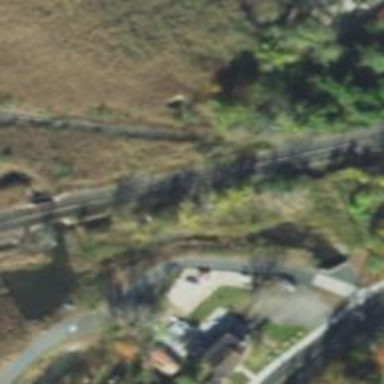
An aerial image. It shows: Disused railway spur.